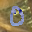
Label: 0